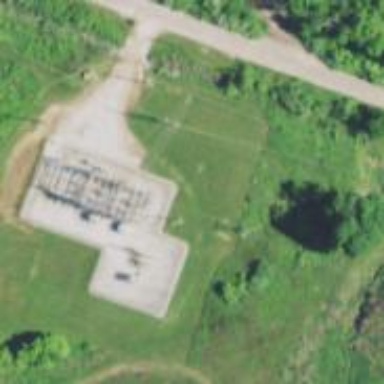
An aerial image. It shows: Distribution level power substation with chain link fence surrounding it.